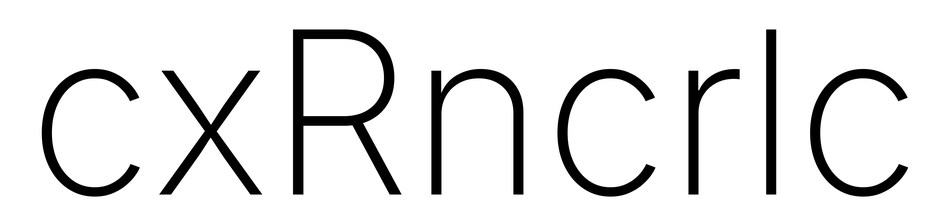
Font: Inter_ExtraLight